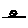
Label: moon